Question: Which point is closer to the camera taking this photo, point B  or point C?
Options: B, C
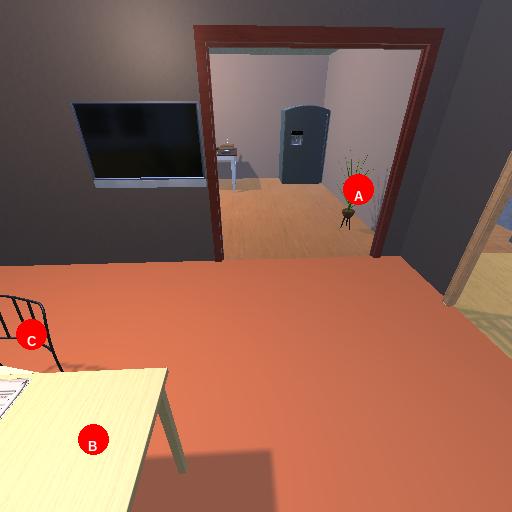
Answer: B